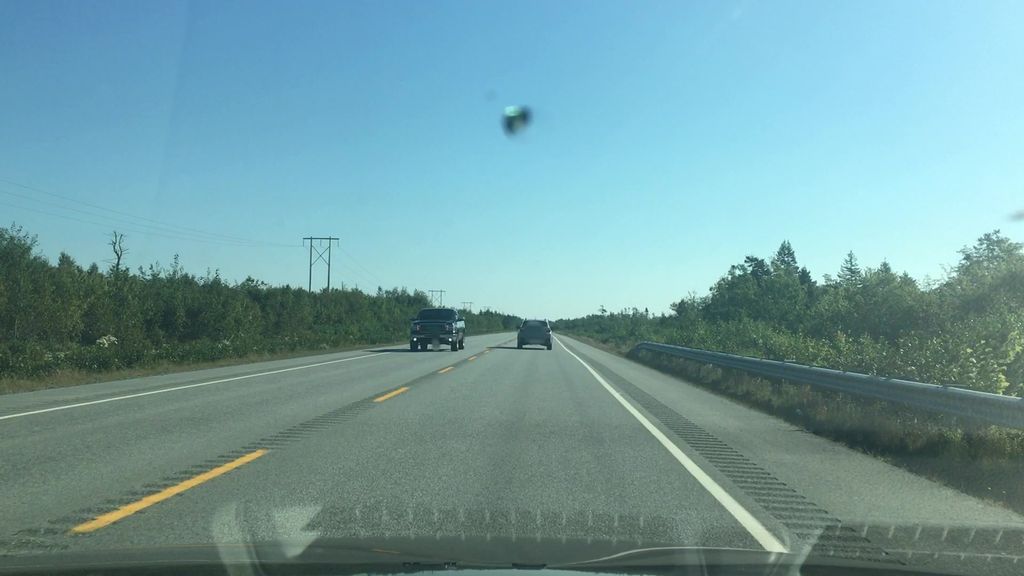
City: halifax